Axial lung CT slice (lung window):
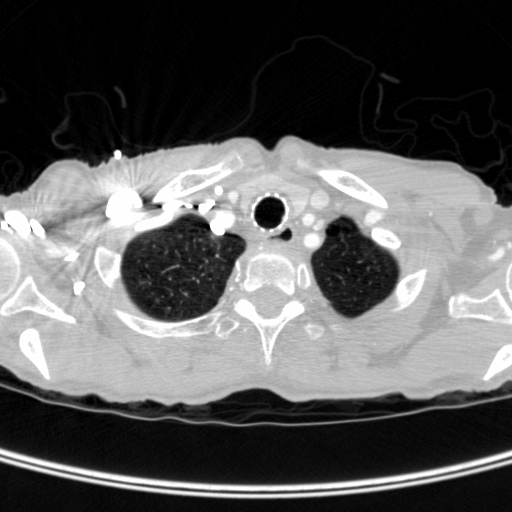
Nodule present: no